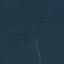
Land use / land cover: Forest